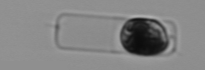
Label: Guinardia_delicatula_TAG_internal_parasite